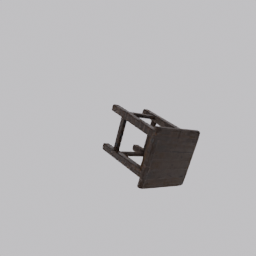
Label: furniture